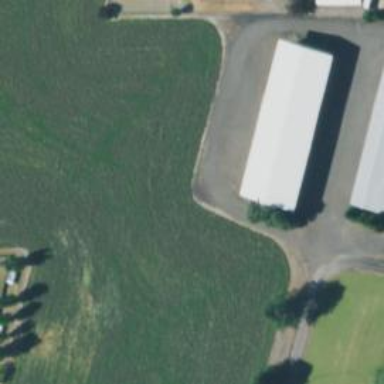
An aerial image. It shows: Driveway for service vehicles.